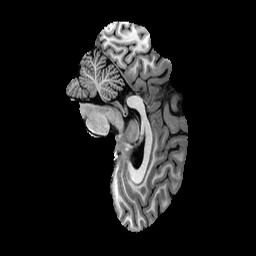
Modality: T1w
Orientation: sagittal